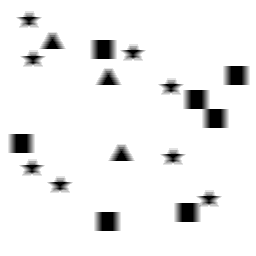
Squares: 7
Triangles: 3
Stars: 8
Total shapes: 18